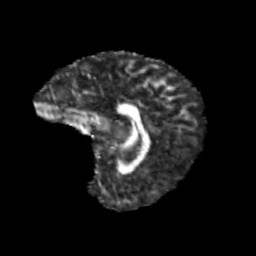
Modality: FA
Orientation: sagittal
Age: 13
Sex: male
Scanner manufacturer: siemens
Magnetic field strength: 3 T
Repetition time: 3.8 s
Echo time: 0.07 s